Question: Game Rule: Clicking a light toggles itself and its adjacent (up, down, left, right) lights. What is the minimum number of clicks required to turn off all the lights?
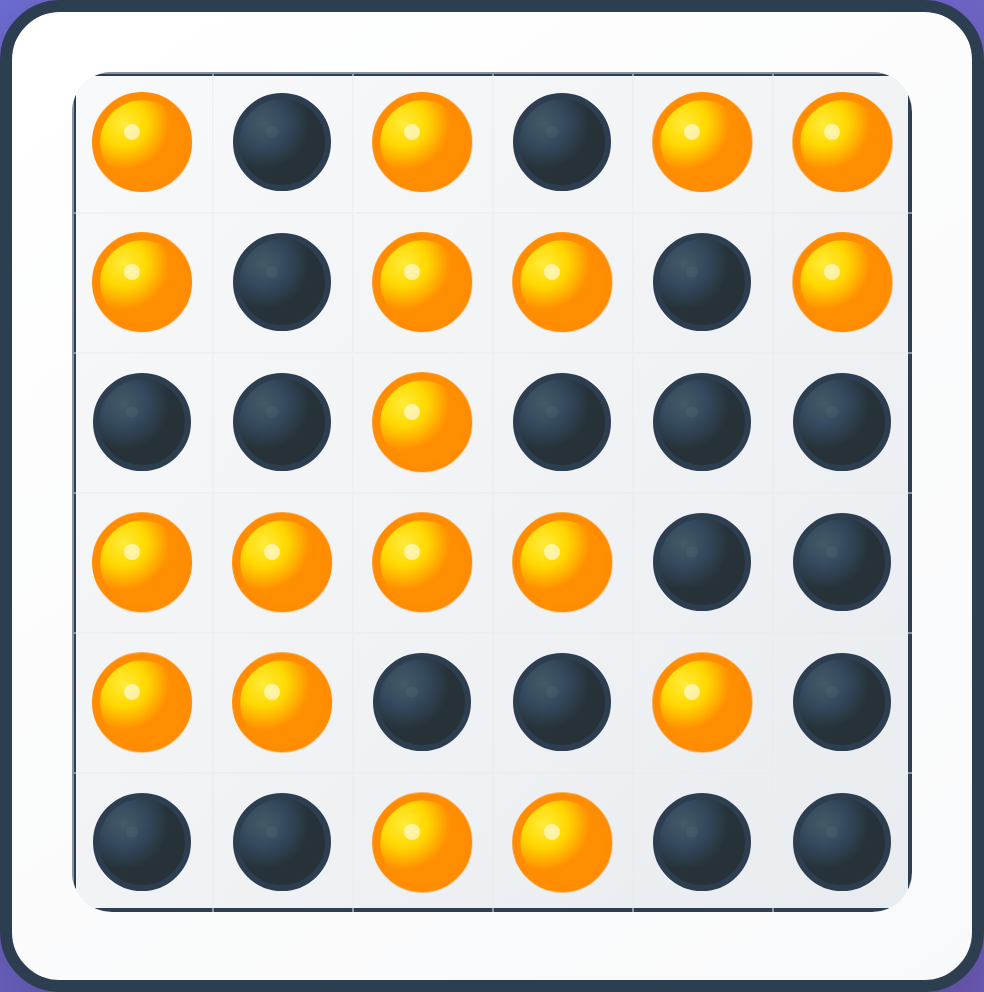
Answer: 6